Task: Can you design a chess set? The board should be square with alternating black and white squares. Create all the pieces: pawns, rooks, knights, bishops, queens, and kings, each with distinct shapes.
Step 4914:
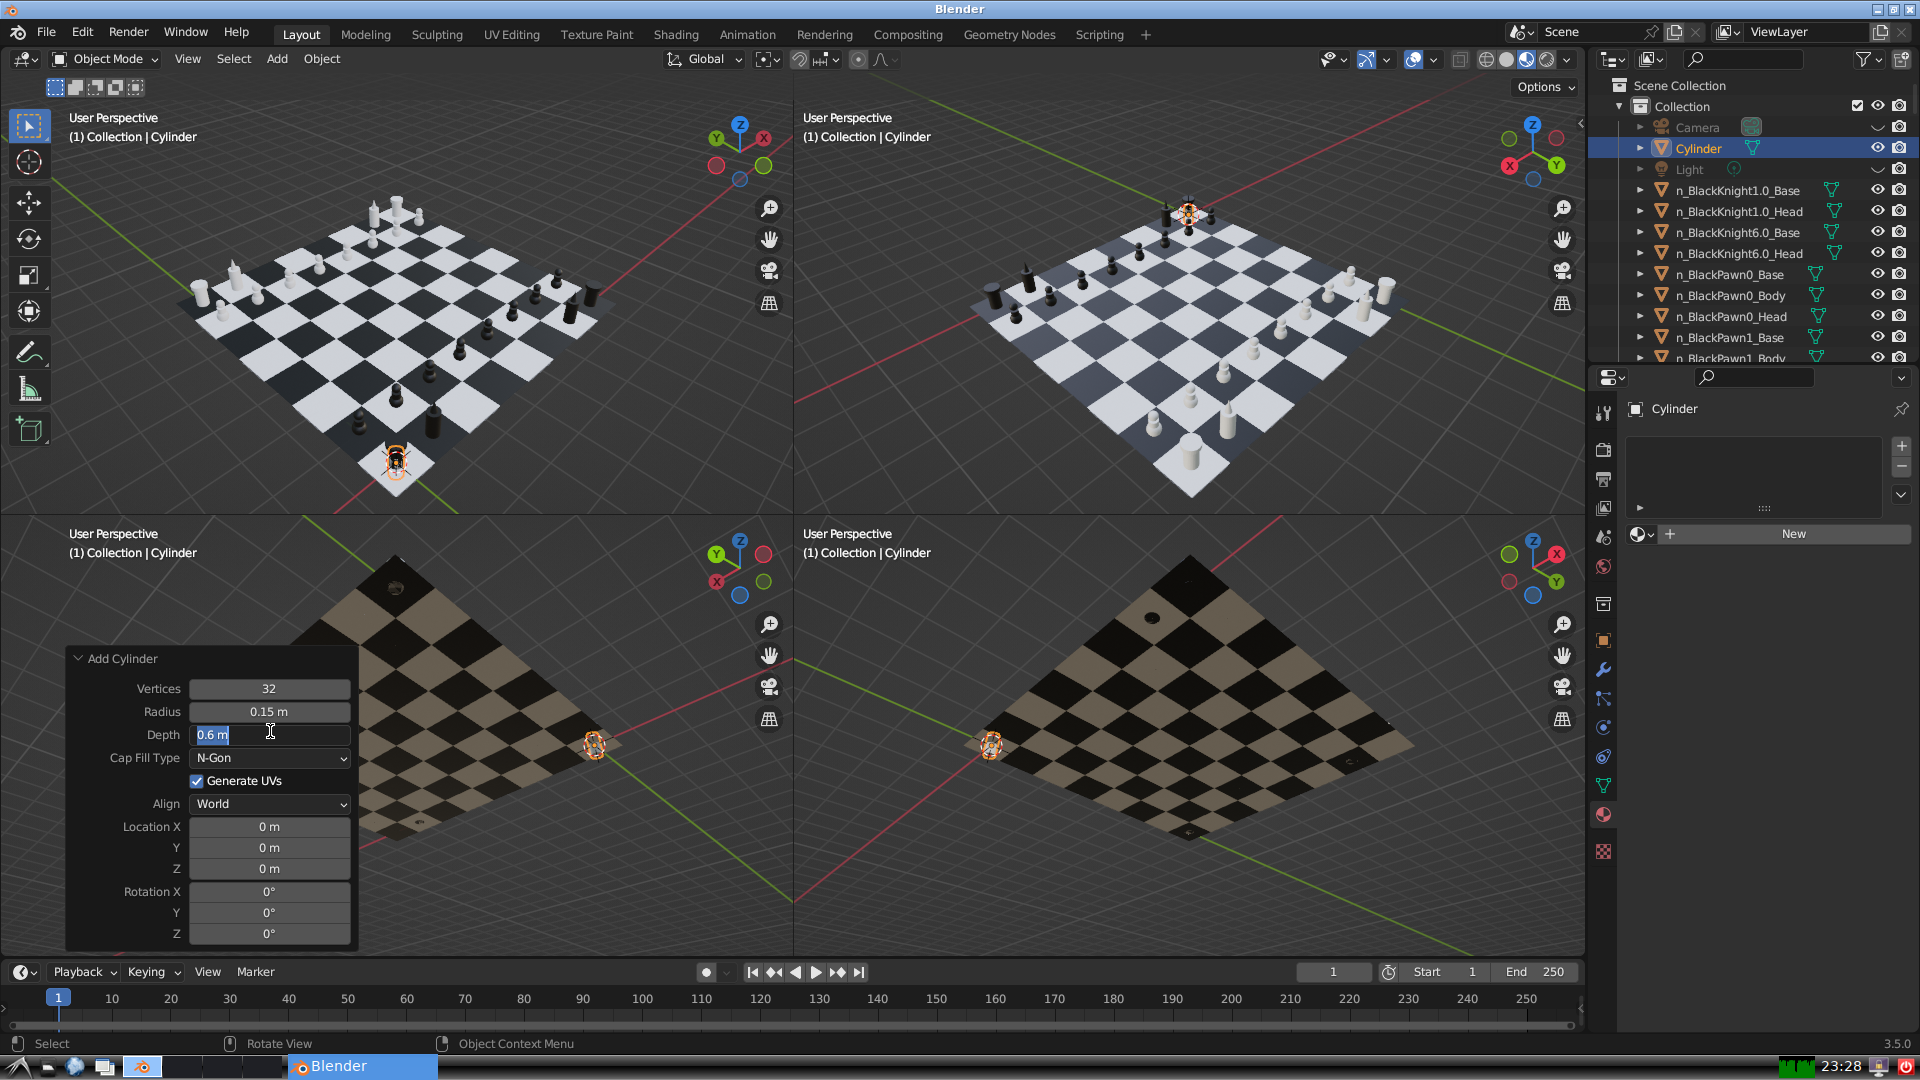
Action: input_text: 0.6